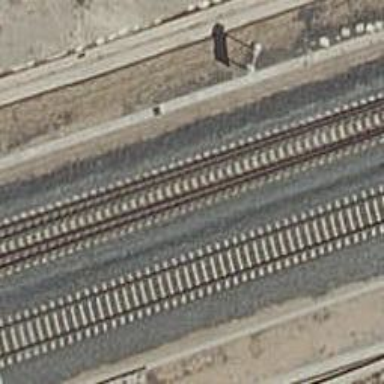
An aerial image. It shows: Railway track with contact lines for electrification.